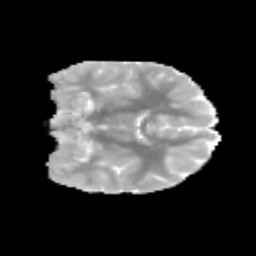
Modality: MD
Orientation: coronal
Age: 9
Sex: female
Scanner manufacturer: siemens
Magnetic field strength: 3 T
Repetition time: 3.8 s
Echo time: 0.07 s